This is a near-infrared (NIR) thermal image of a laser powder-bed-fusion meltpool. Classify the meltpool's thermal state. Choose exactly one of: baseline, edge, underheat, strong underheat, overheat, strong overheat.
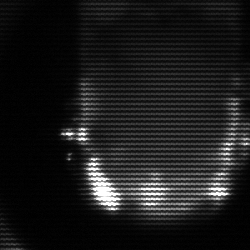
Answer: baseline